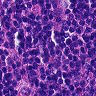
Metastatic tissue present: no